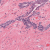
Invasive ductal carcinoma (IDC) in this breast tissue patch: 0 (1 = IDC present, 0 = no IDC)